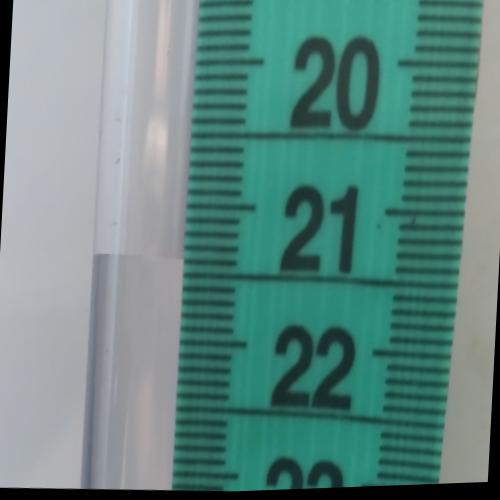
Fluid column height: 21.4 cm